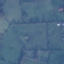
Label: Pasture